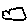
Label: cloud